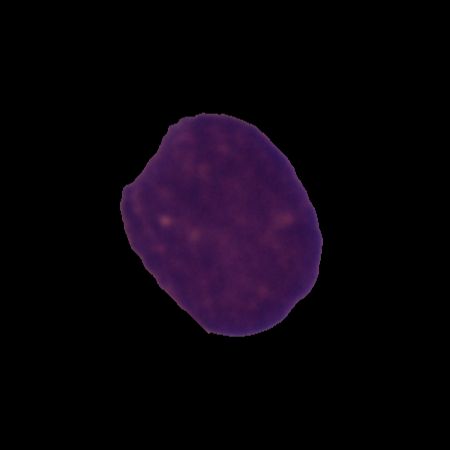
Label: cancer